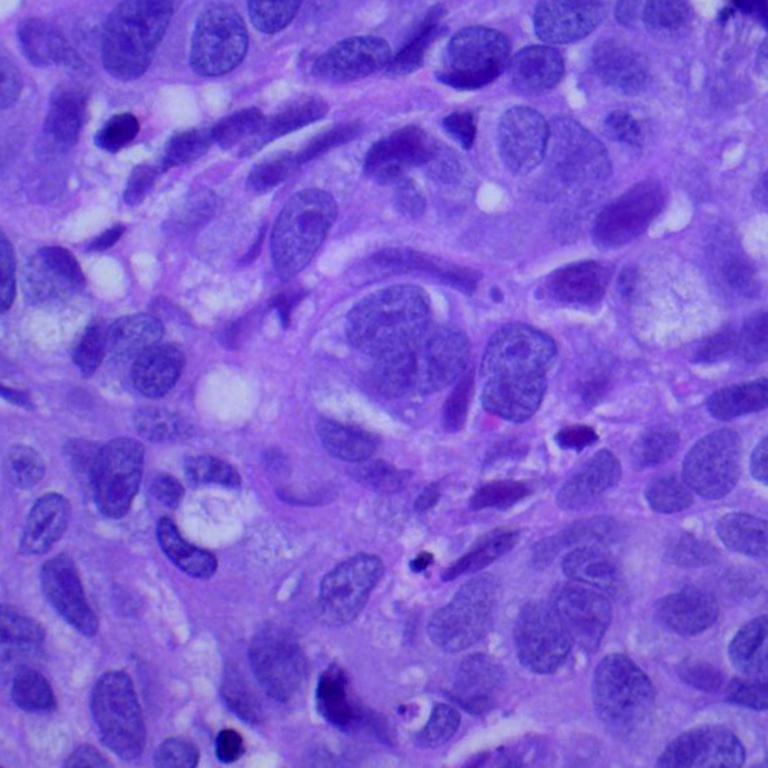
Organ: lung
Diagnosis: squamous carcinomas